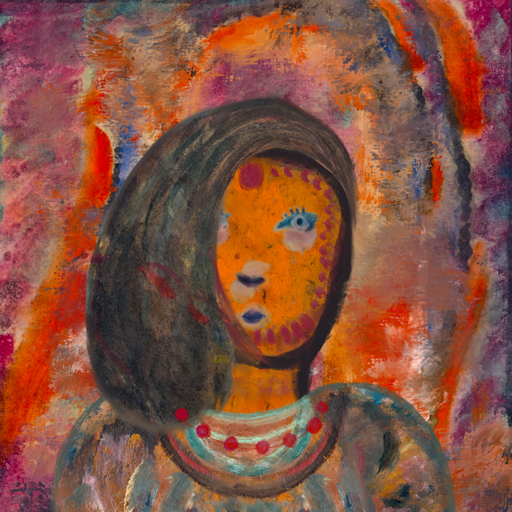
Background: Experience, Head And Neck Front: Doll, Face Front: Hill_Girl, Bust: Boggyland, Hair Front: Gypsy_Mother, Head Accessory: Blank, Second Necklace: Blank, Necklace: Irani_3, Baby: Blank